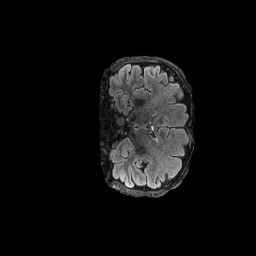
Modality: FLAIR
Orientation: coronal
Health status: ill
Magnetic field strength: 3 T